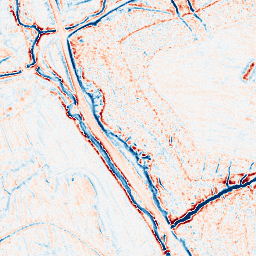
Category: edge_preserving
Decomposition family: bilateral
Decomposition parameters: d: 9
sigma_color: 50
sigma_space: 100
Upsampling method: lanczos
Upsampling parameters: scale: 4
Upsampling scale: 4